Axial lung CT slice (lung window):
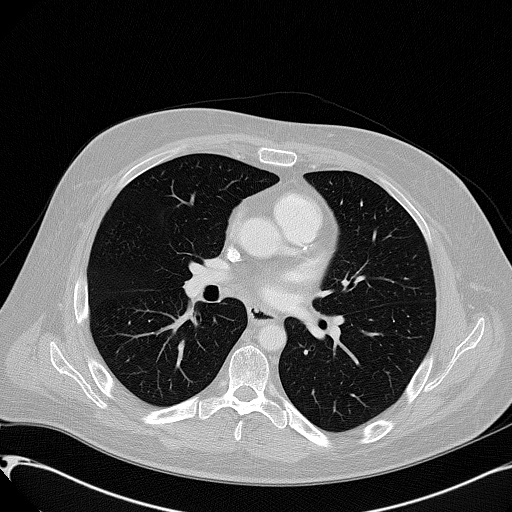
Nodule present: no